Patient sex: F
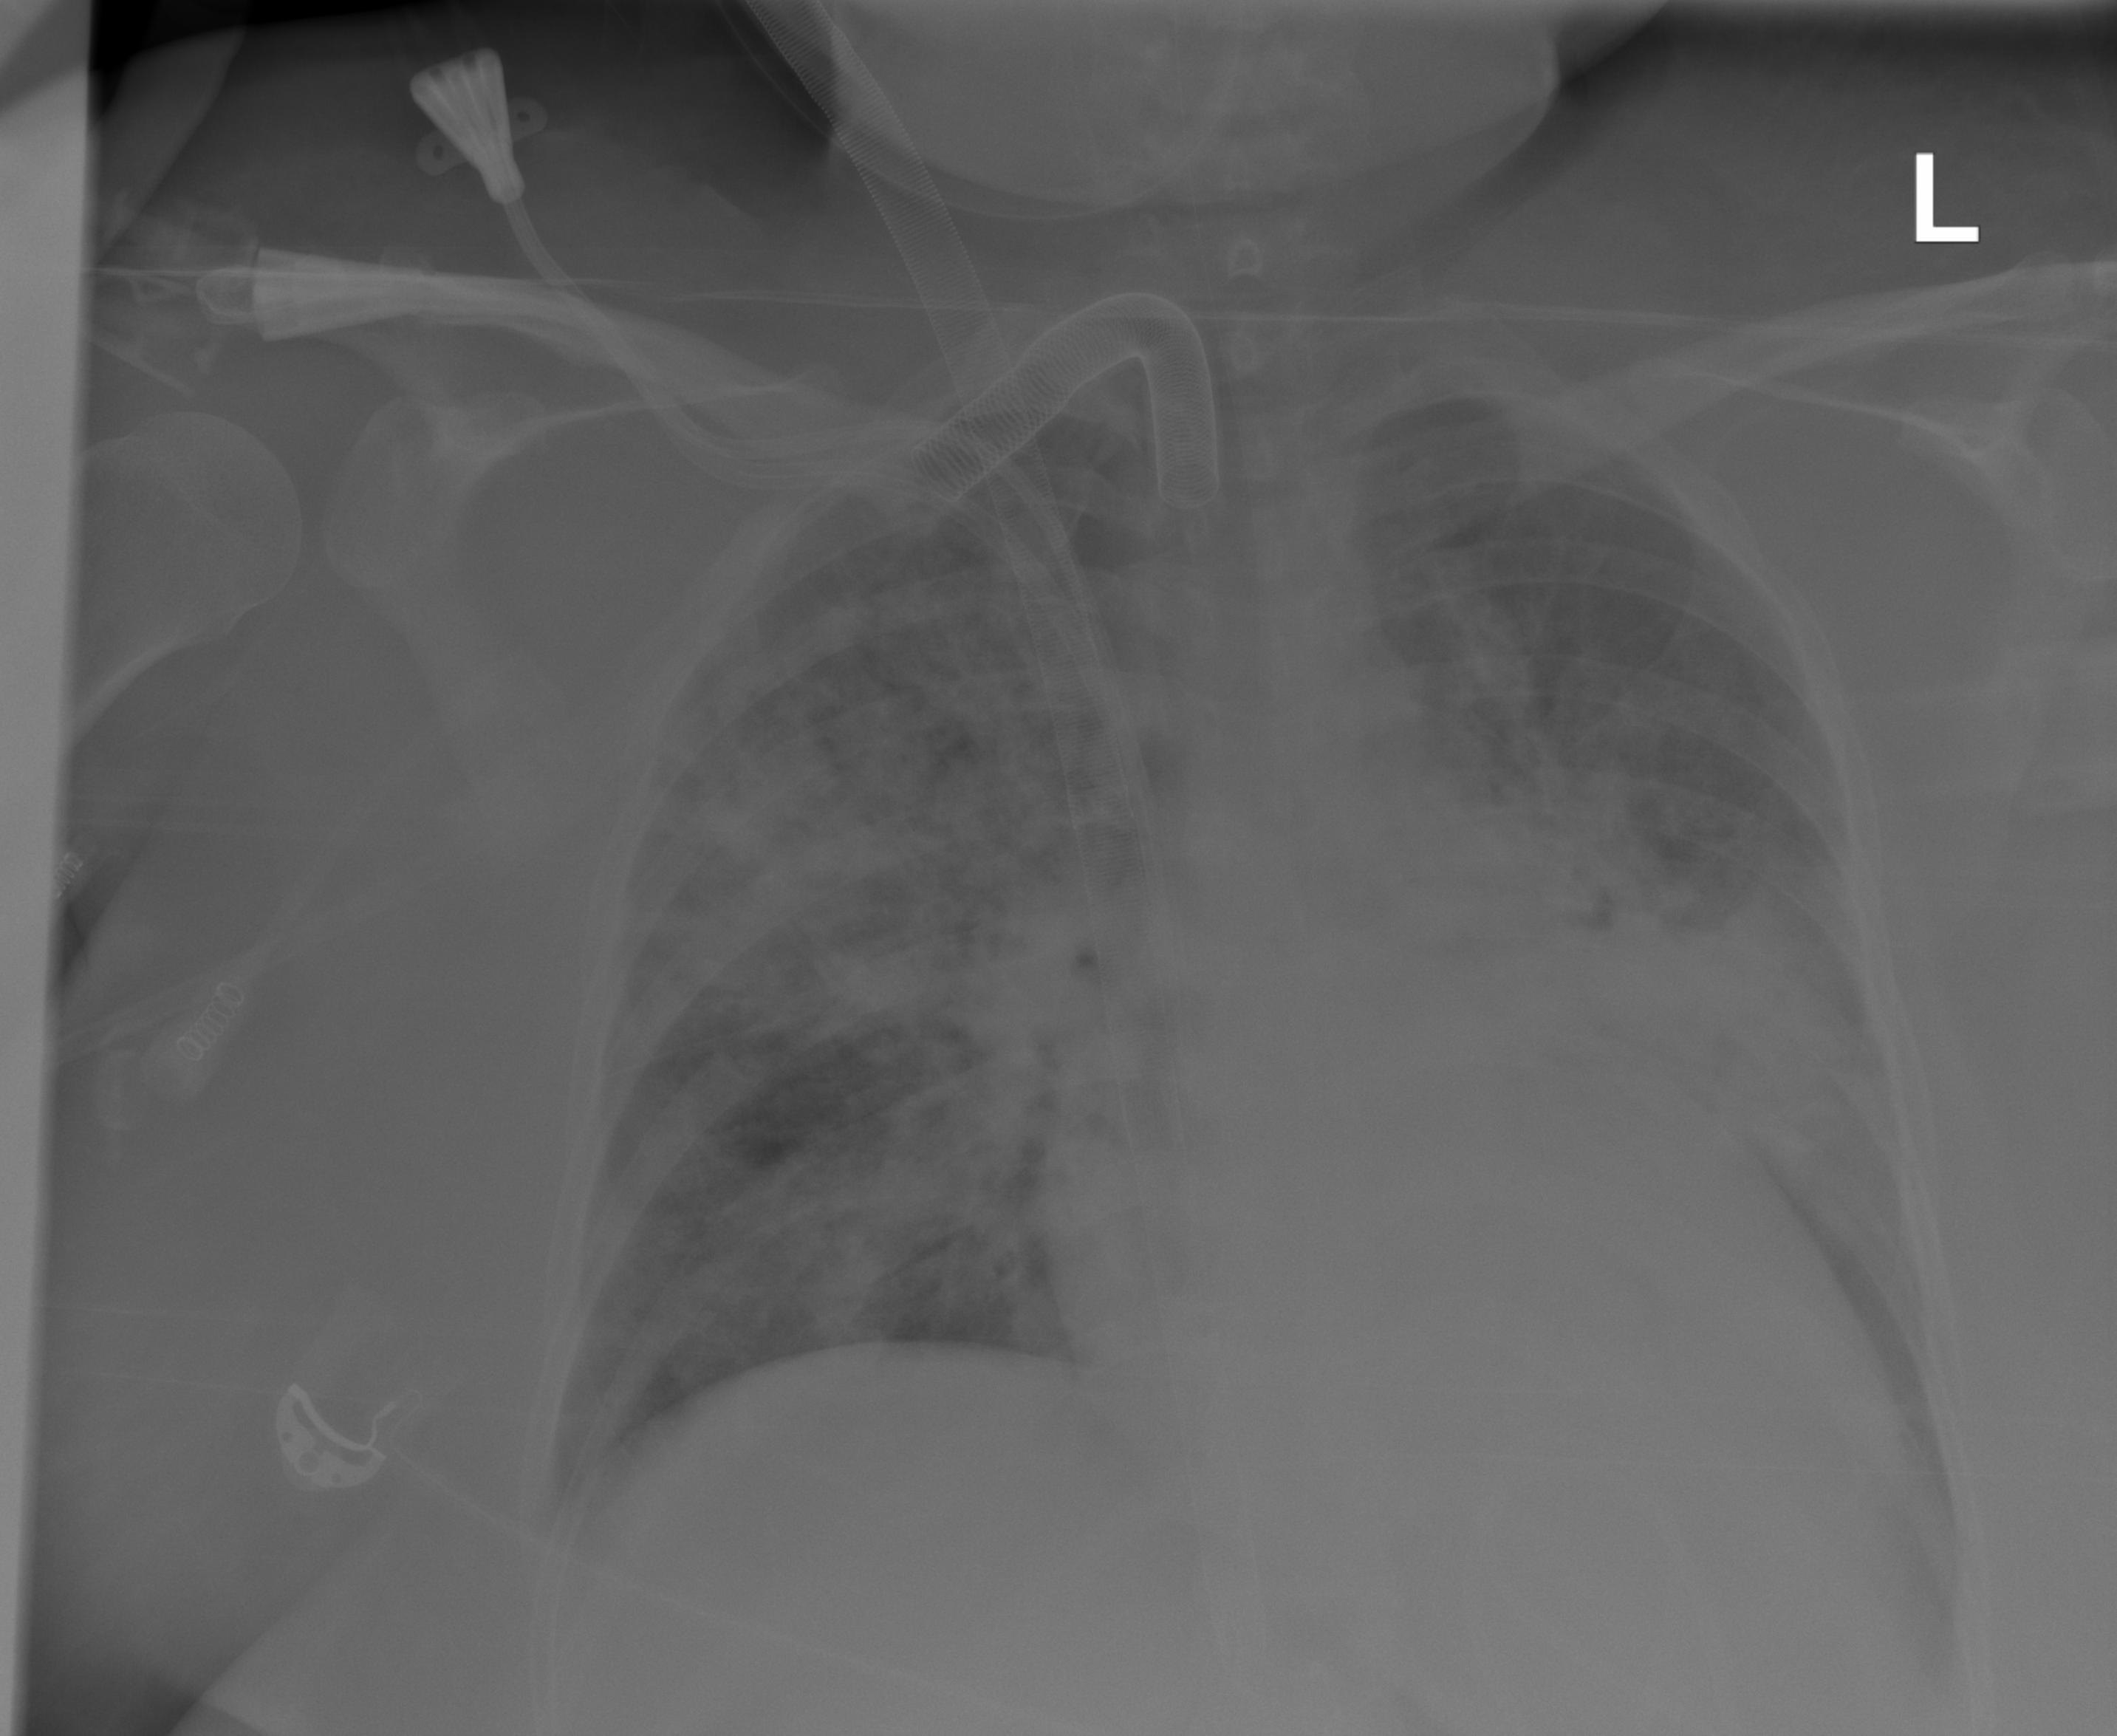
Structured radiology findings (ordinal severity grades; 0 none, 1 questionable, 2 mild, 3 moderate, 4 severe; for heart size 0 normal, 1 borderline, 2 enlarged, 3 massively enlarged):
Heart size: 2
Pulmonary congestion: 2
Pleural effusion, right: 0
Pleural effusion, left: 2
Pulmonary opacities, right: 3
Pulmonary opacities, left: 3
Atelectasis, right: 3
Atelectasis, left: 3